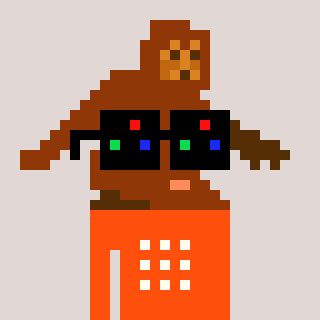
a pixel art character with square black sunglasses, a bigfoot-shaped head and a orange-colored body on a warm background